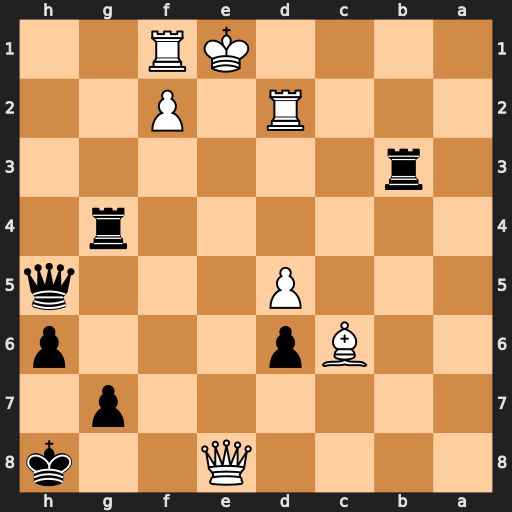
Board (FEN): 4Q2k/6p1/2Bp3p/3P3q/6r1/1r6/3R1P2/4KR2
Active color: b
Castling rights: -
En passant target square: -
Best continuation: Qxe8+ Bxe8 Re4+ Re2 Rb1+ Kd2 Rb2+